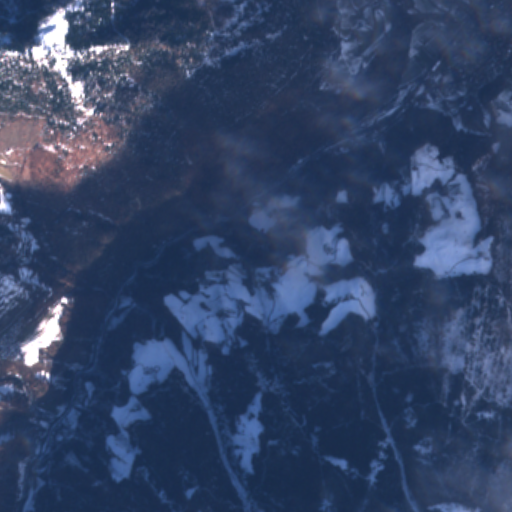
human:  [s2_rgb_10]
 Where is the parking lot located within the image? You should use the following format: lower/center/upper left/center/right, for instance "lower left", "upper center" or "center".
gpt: The parking lot is located in the upper right of the image.
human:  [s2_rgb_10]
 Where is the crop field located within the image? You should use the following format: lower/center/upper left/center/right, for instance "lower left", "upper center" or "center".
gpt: There is no crop field in the image.